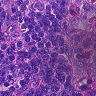
Metastatic tissue present: no